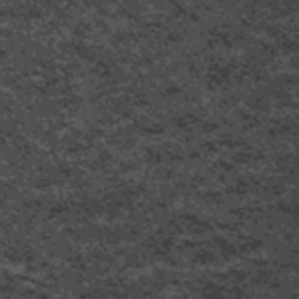
Label: frost